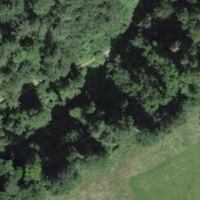
EUNIS habitat code: 44
Species observed at this site:
Ilex aquifolium